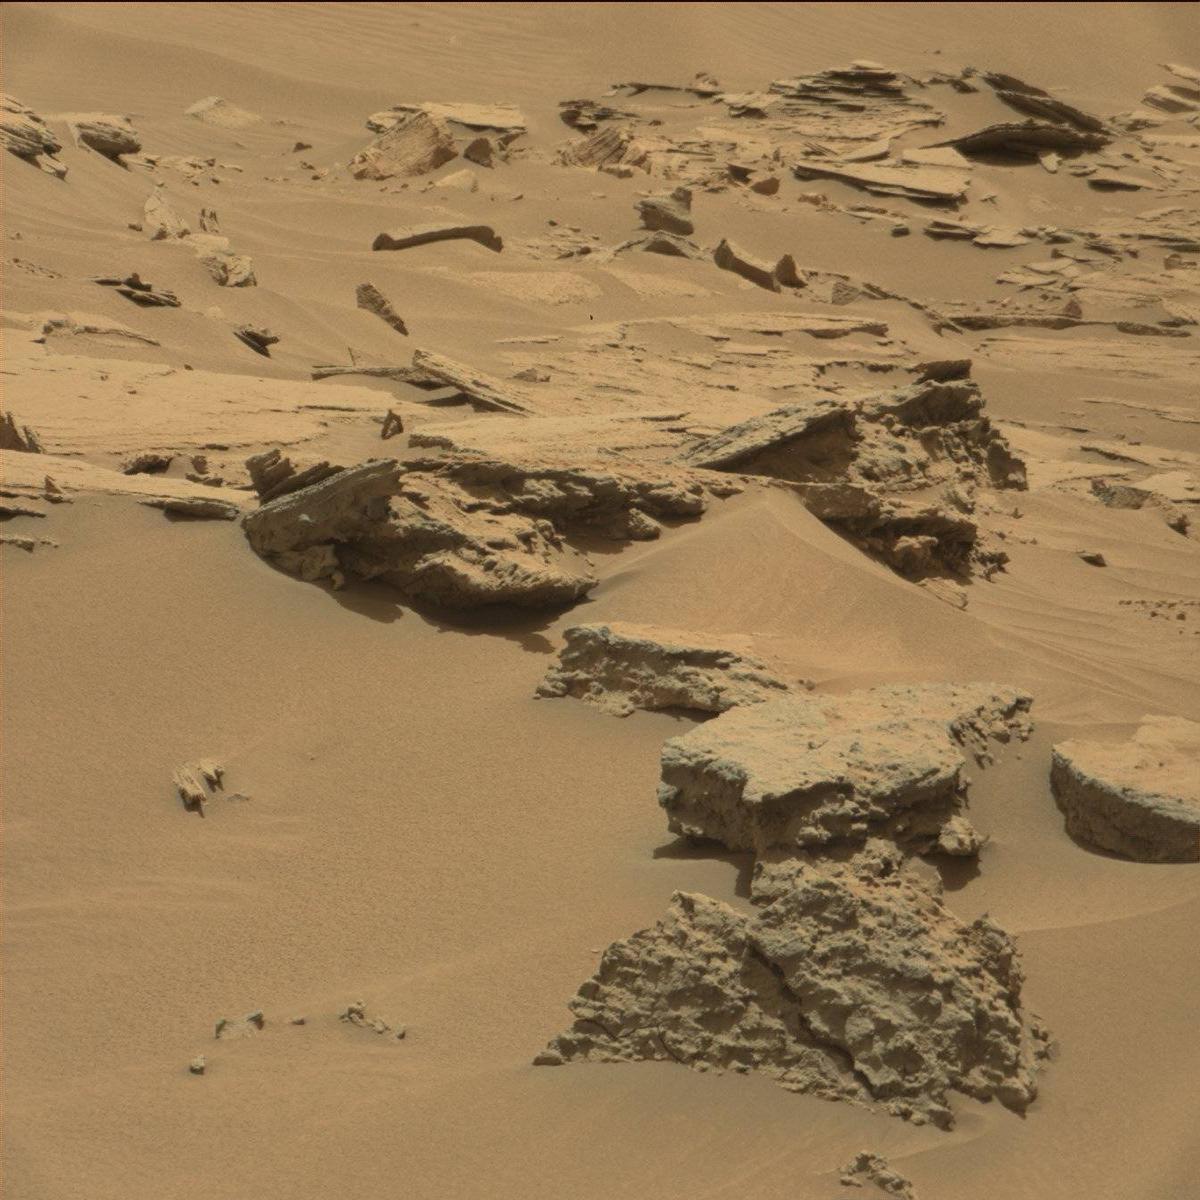
Terrain classes present: Bedrock, Rock, Sand / Soil